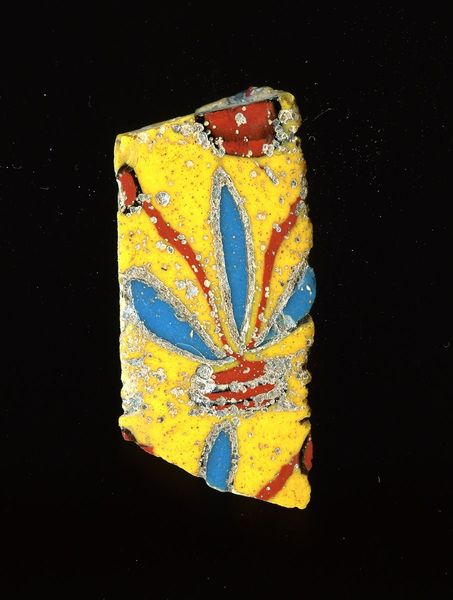
Titel: Mosaikglasfragment
Standort: Hamburg
Institution: Museum für Kunst und Gewerbe Hamburg
Schlagwörter: glas, antike, technik, mosaik, wandschmuck, kaiserzeit, blumenornamente, bodenbeläge, frühe kaiserzeit, prinzipat, römische, millefiori, mittlere, späte